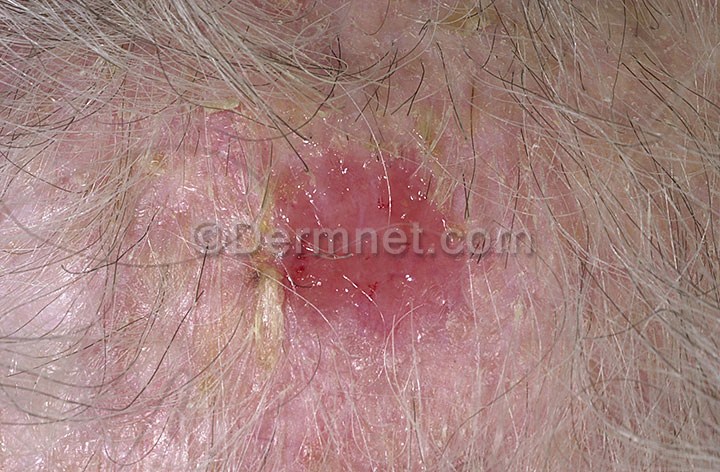
Disease: Actinic Keratosis Basal Cell Carcinoma and other Malignant Lesions